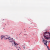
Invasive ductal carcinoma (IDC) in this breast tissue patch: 0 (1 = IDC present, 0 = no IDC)